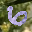
Label: 6